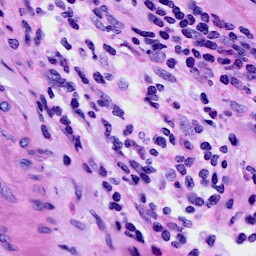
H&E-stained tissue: Cervix